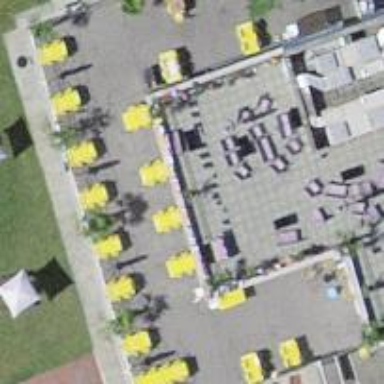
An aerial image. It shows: Restaurant.